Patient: sex F, age 69
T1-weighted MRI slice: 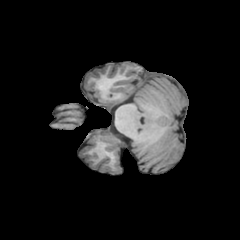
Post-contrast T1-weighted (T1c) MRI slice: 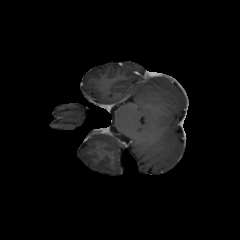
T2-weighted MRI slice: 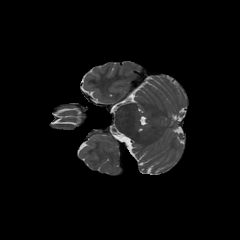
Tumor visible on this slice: yes
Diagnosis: Astrocytoma, IDH-wildtype
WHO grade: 2